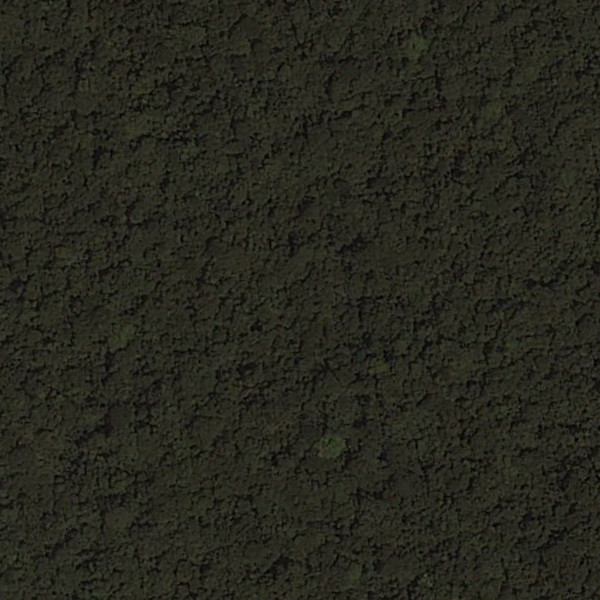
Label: Forest